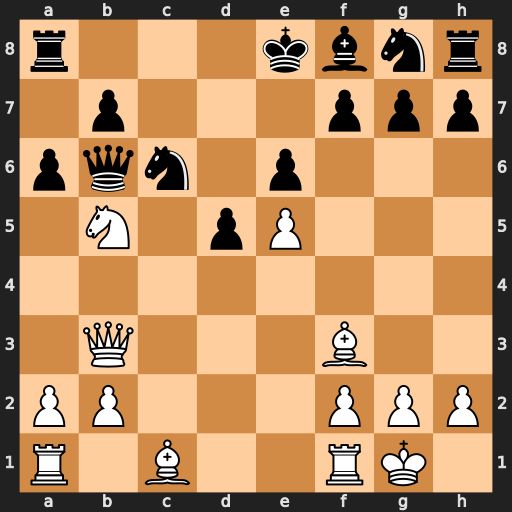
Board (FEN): r3kbnr/1p3ppp/pqn1p3/1N1pP3/8/1Q3B2/PP3PPP/R1B2RK1
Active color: w
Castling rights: kq
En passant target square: -
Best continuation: Nd6+ Bxd6 Qxb6